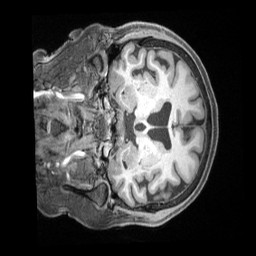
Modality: T1w
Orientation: coronal
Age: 67
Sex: female
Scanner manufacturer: siemens
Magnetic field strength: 3 T
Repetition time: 2.5 s
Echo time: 0.00222 s